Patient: sex F, age 77
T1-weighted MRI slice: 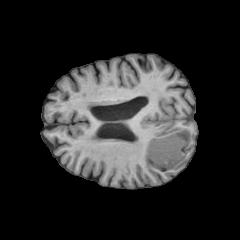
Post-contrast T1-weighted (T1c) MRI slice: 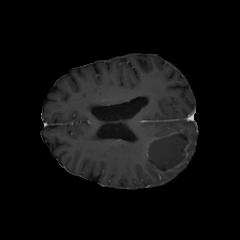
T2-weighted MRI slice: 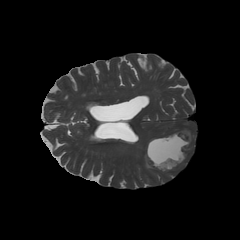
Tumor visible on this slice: yes
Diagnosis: Glioblastoma, IDH-wildtype
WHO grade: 4